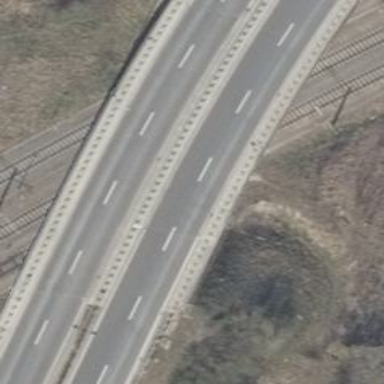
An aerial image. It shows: Bridge with beam structure.